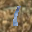
Label: 1